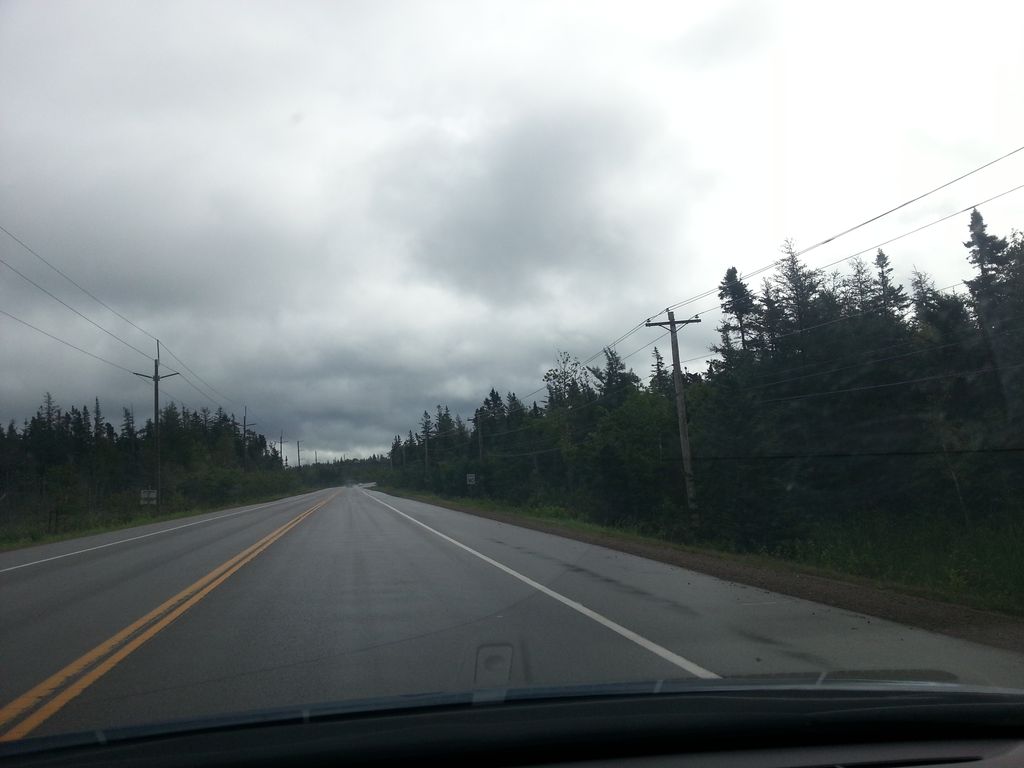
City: charlottetown